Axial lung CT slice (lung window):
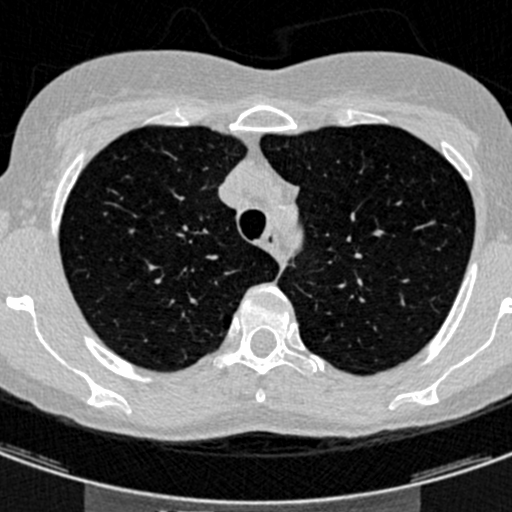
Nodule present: no